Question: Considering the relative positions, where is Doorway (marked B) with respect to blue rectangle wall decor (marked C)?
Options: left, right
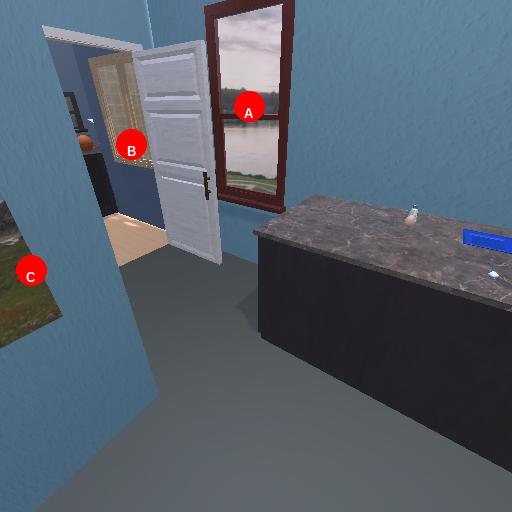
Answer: left